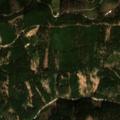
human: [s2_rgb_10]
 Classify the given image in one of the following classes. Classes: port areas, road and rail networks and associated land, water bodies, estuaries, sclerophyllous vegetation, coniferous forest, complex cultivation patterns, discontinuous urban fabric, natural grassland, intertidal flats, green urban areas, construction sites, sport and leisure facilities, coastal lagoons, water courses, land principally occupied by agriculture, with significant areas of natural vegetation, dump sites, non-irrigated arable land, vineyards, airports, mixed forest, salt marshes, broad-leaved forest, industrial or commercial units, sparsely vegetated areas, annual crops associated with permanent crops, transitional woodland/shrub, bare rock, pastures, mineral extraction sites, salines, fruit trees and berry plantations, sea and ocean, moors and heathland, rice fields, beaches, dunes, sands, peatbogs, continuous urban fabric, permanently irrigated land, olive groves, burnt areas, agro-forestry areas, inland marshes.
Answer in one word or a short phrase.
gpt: coniferous forest, mixed forest